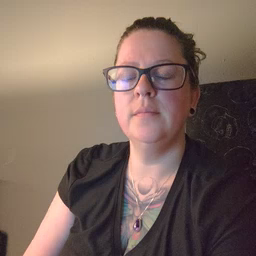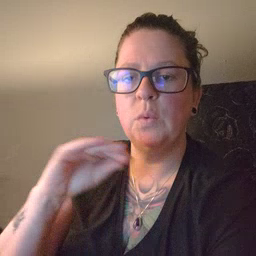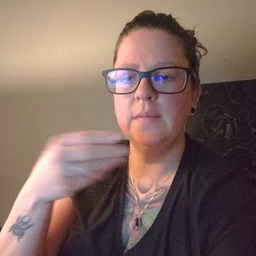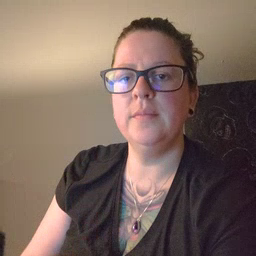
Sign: story